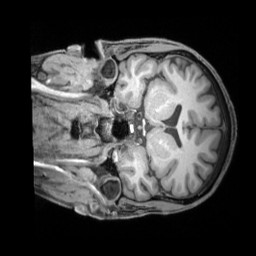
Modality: T1w
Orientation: coronal
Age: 35
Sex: male
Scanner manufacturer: siemens
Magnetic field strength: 3 T
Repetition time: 1.97 s
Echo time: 0.00206 s